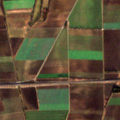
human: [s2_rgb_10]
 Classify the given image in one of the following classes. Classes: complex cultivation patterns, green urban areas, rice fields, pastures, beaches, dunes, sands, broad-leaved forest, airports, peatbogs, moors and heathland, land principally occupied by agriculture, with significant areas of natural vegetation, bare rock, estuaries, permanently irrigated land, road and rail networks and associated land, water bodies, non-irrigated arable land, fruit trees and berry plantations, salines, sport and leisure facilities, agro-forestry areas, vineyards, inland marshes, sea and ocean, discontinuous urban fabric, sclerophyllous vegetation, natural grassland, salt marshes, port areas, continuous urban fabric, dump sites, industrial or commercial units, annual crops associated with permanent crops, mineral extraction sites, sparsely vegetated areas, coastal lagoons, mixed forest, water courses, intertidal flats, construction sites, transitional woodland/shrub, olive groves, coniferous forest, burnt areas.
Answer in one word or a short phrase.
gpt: non-irrigated arable land, land principally occupied by agriculture, with significant areas of natural vegetation